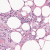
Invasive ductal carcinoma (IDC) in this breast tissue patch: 0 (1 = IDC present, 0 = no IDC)